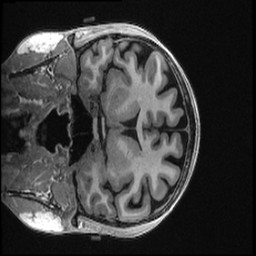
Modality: T1w
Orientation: coronal
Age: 27
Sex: female